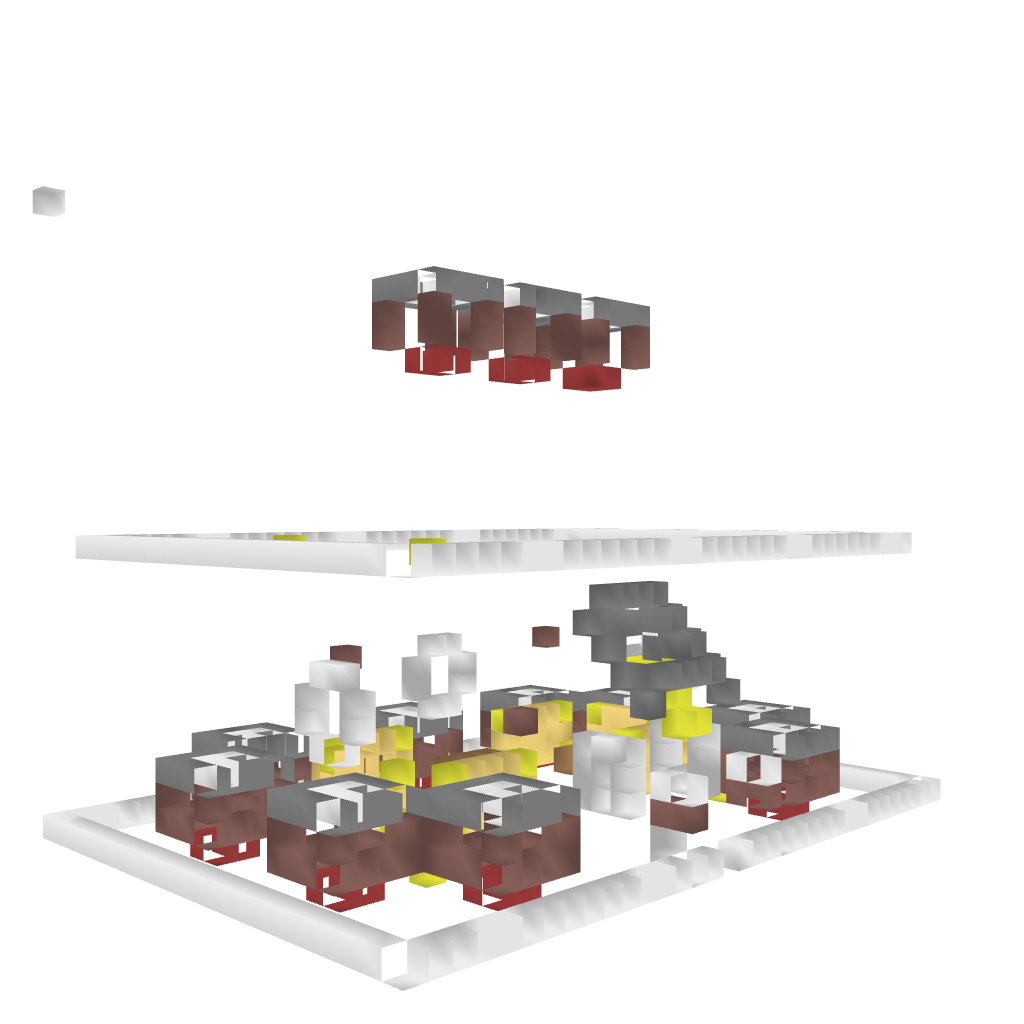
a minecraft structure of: Templo bad low quality